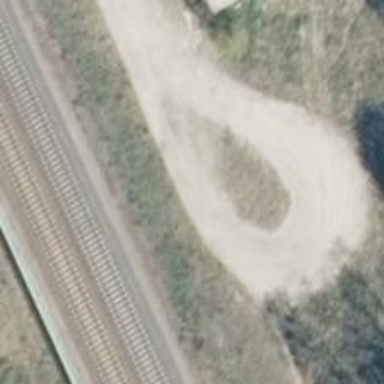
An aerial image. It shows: Turning circle on the road.